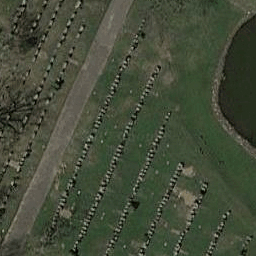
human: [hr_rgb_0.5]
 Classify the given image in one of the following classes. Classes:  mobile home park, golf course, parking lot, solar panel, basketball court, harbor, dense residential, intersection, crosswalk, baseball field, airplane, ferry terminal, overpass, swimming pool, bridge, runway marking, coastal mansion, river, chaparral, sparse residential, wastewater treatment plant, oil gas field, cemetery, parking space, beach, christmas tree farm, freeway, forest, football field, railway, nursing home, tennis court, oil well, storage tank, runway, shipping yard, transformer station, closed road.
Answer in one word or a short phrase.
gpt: cemetery